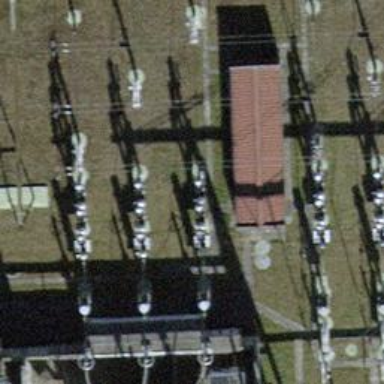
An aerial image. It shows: Insulator used in power systems.